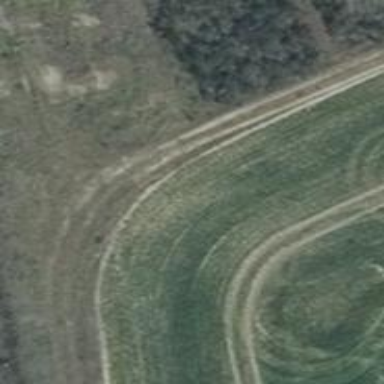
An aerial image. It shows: Dirt track road with grade 4 tracktype.